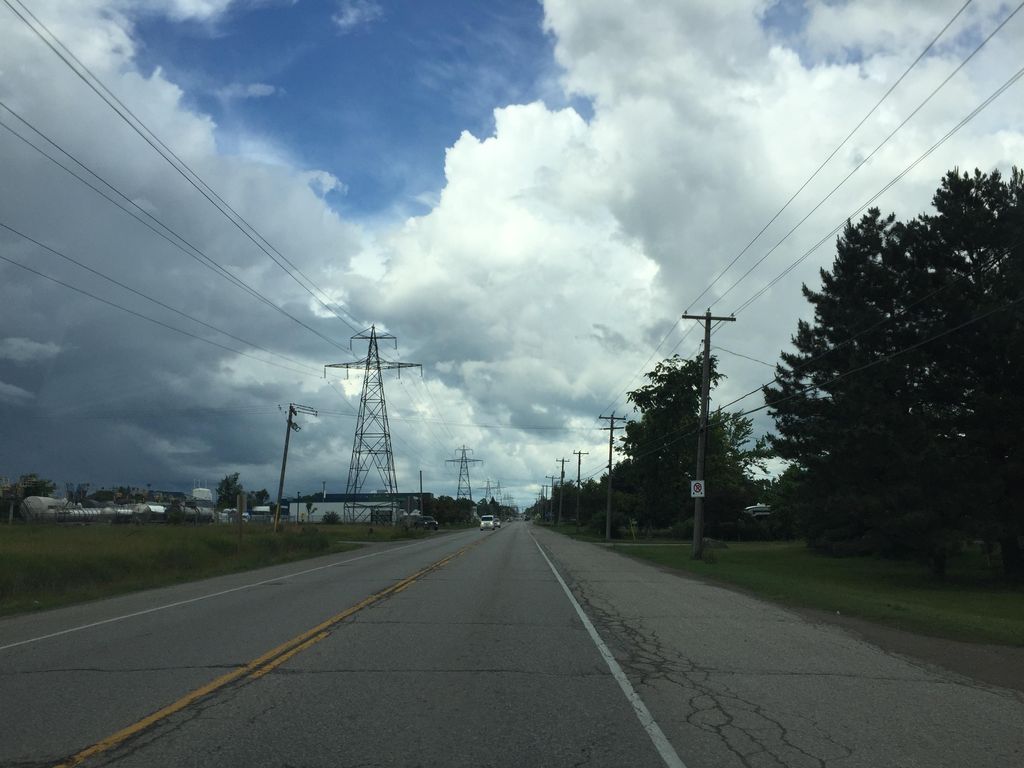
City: kitchener-waterloo